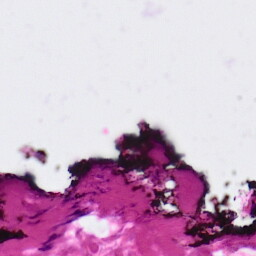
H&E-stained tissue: Ovarian